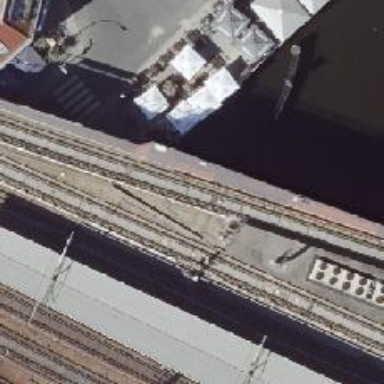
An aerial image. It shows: Bridge for electrified light rail. It has ballastless railway track.